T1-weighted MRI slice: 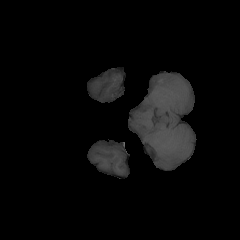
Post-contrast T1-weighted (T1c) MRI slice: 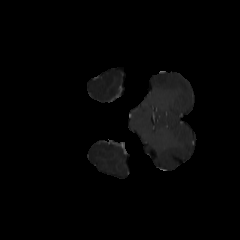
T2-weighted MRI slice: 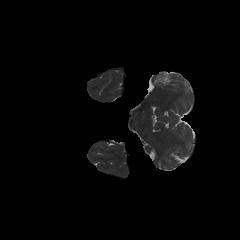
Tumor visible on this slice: no